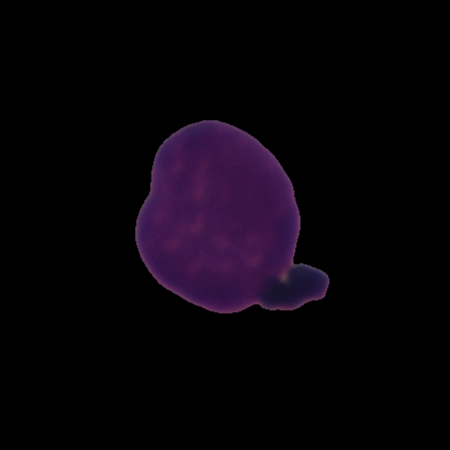
Label: healthy